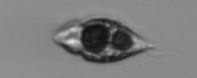
Label: Amphidinium